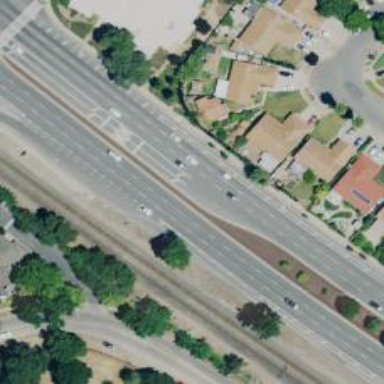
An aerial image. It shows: Asphalt road classified as trunk highway.